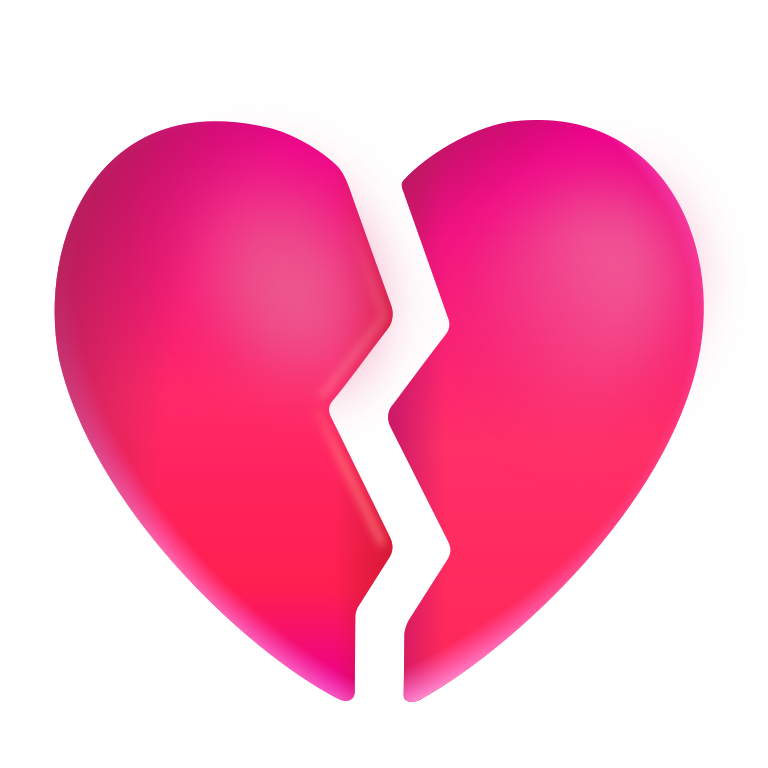
broken heart color